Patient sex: M
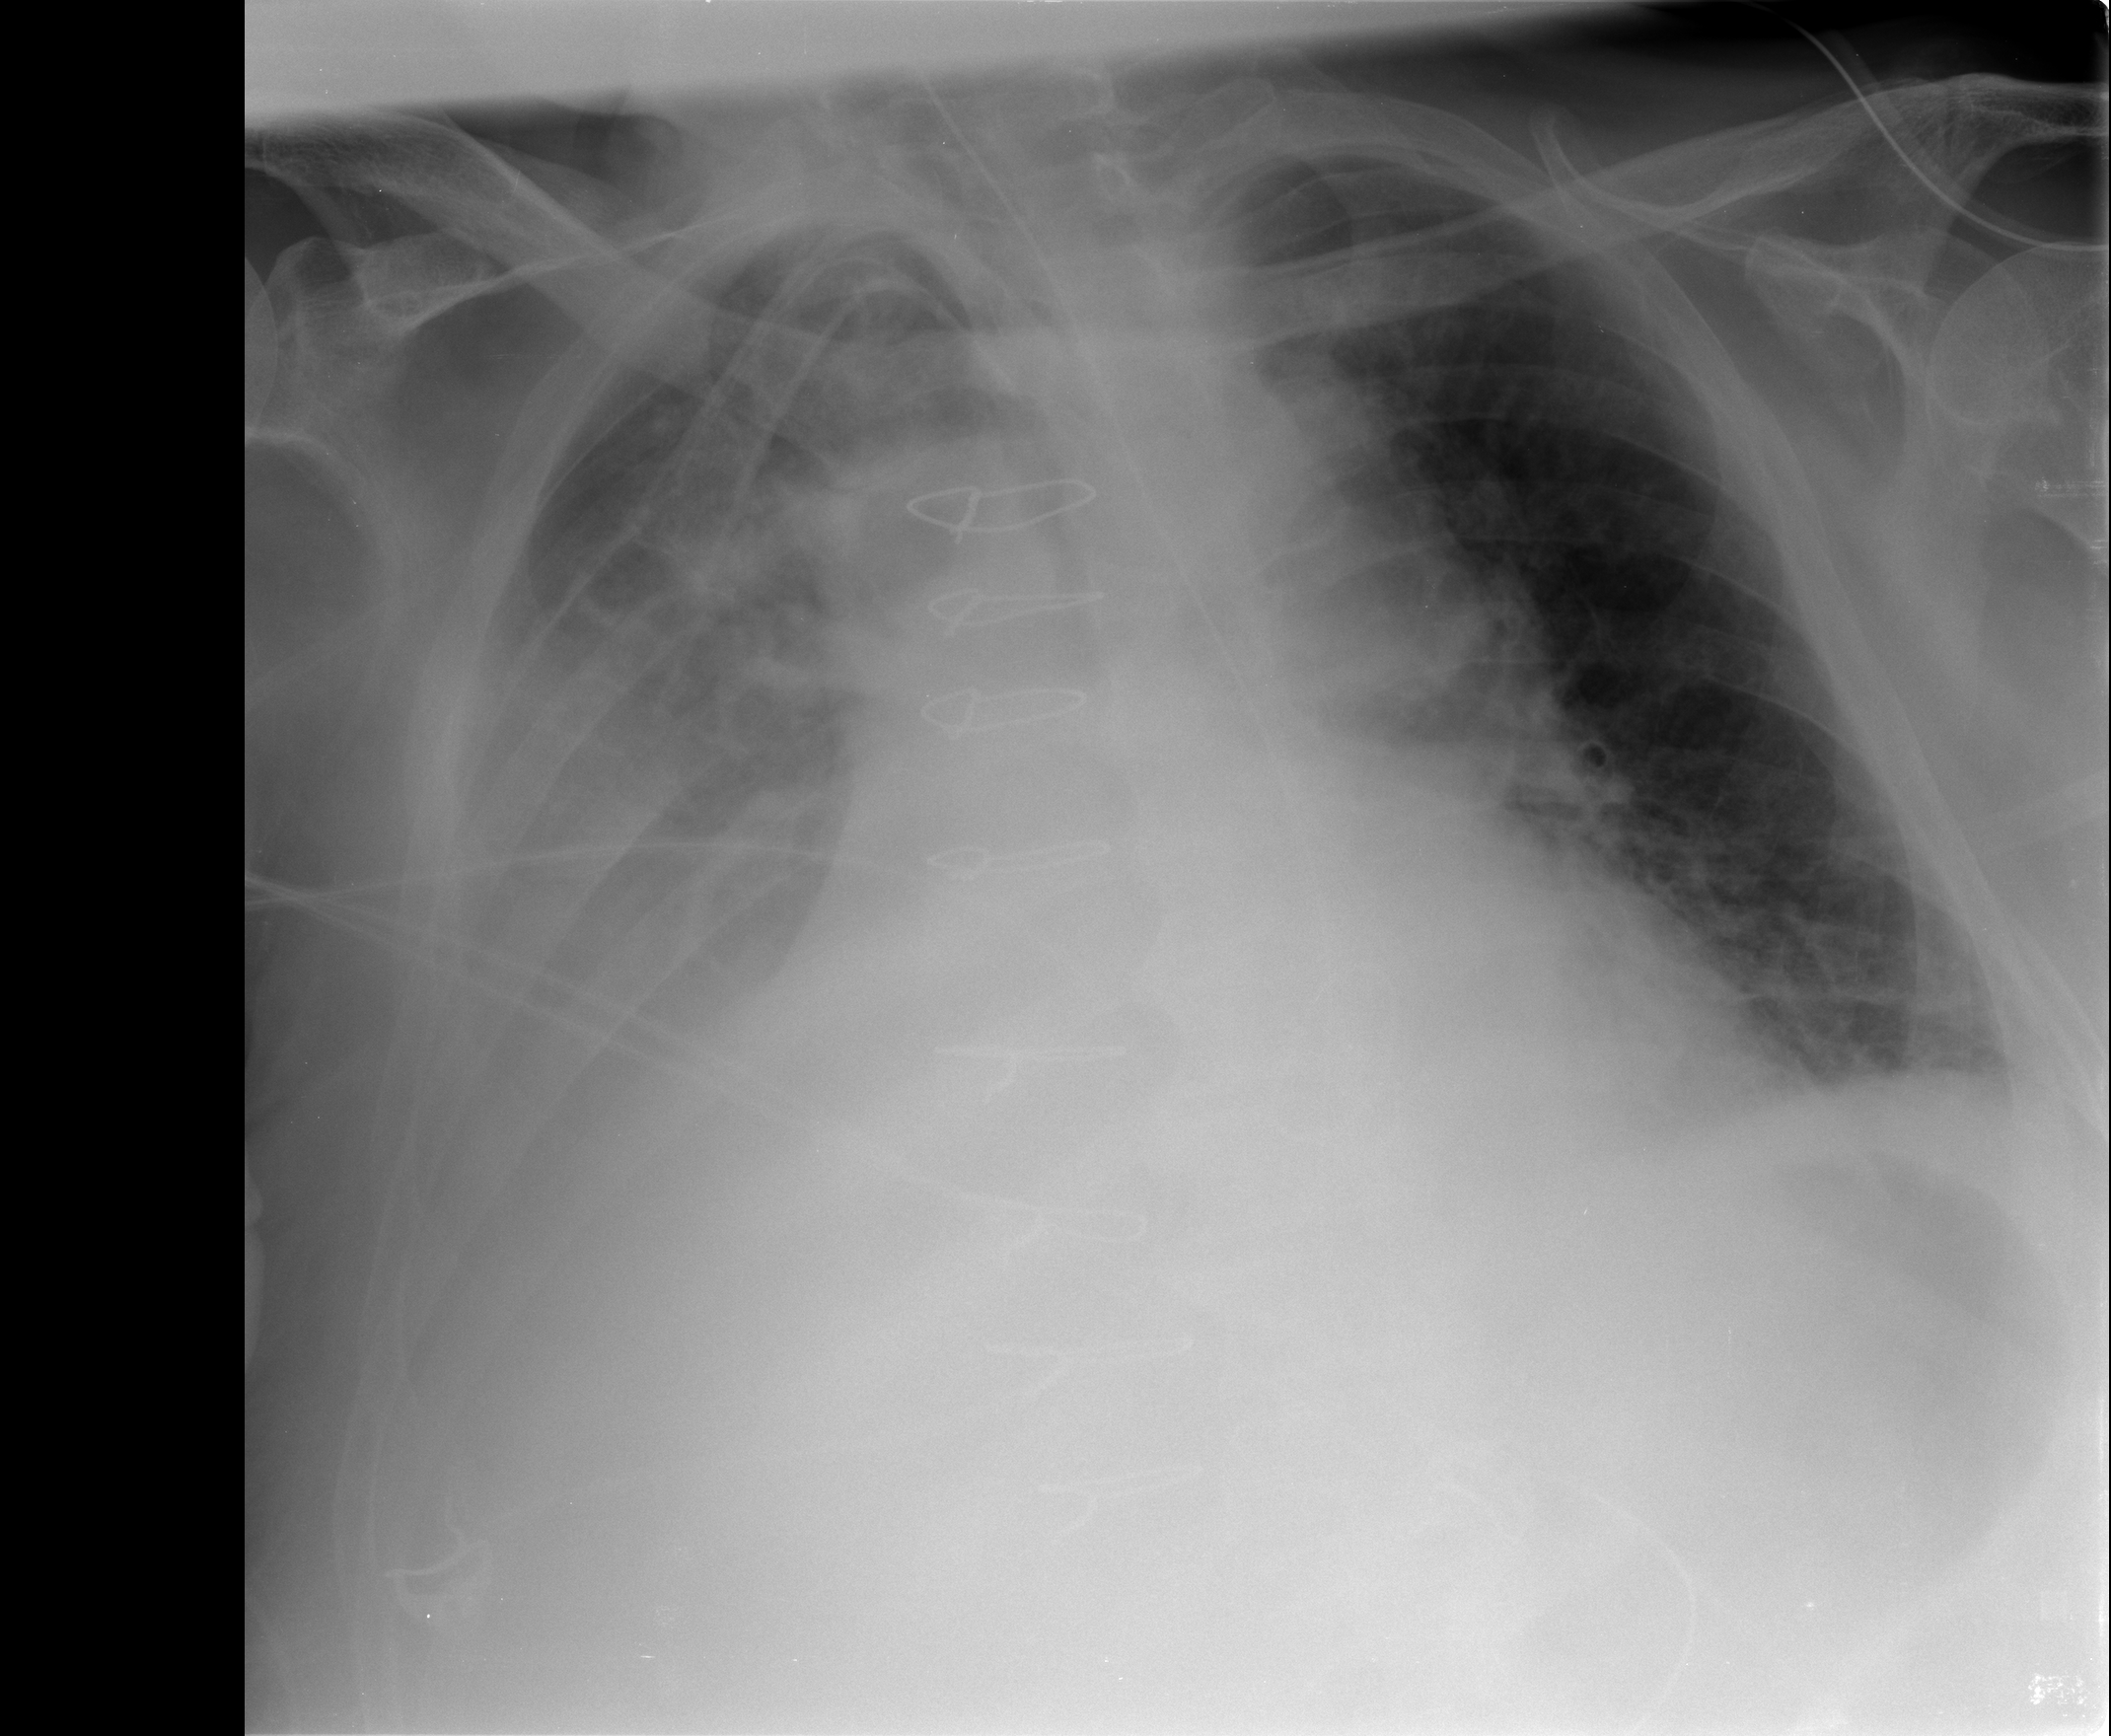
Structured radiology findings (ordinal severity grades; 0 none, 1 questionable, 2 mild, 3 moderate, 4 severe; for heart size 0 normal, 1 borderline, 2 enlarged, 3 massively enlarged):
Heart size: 2
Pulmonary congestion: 2
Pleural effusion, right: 2
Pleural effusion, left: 2
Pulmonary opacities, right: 2
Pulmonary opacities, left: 1
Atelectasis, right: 3
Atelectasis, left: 2